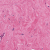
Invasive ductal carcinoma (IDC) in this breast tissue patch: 0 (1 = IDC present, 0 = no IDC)